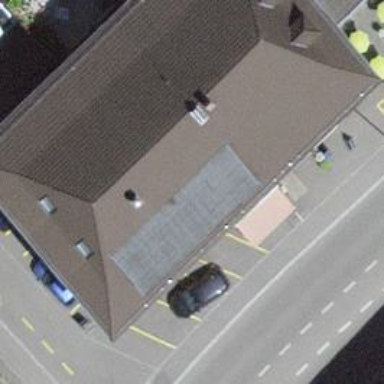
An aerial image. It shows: Post office.